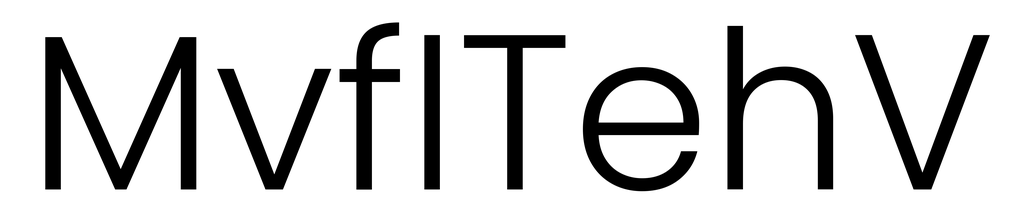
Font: Poppins-Light